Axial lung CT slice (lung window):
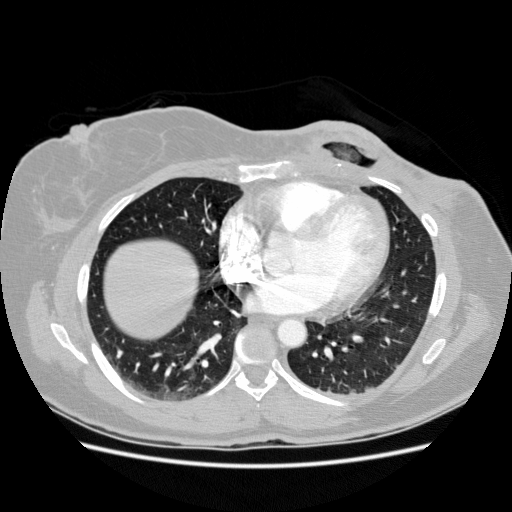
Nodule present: no